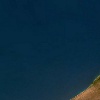
Label: water